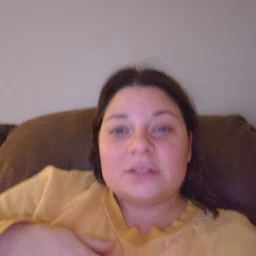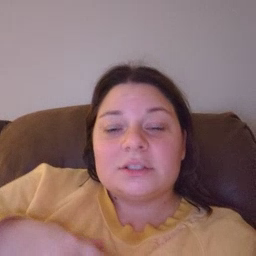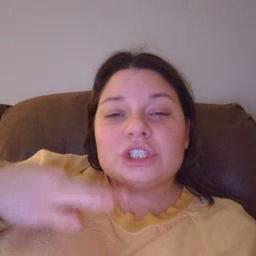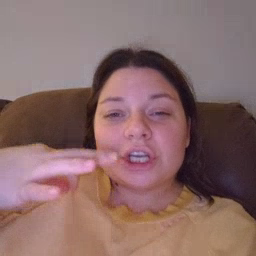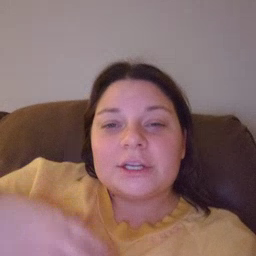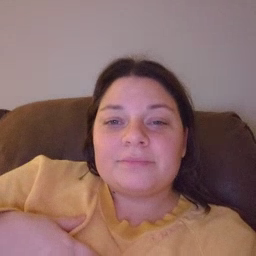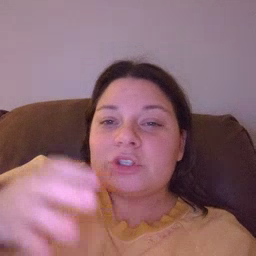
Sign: shirt